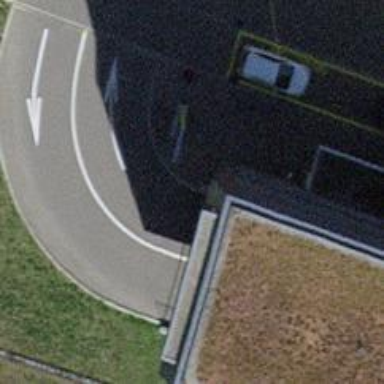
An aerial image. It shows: Parking entrance.